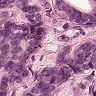
Metastatic tissue present: yes